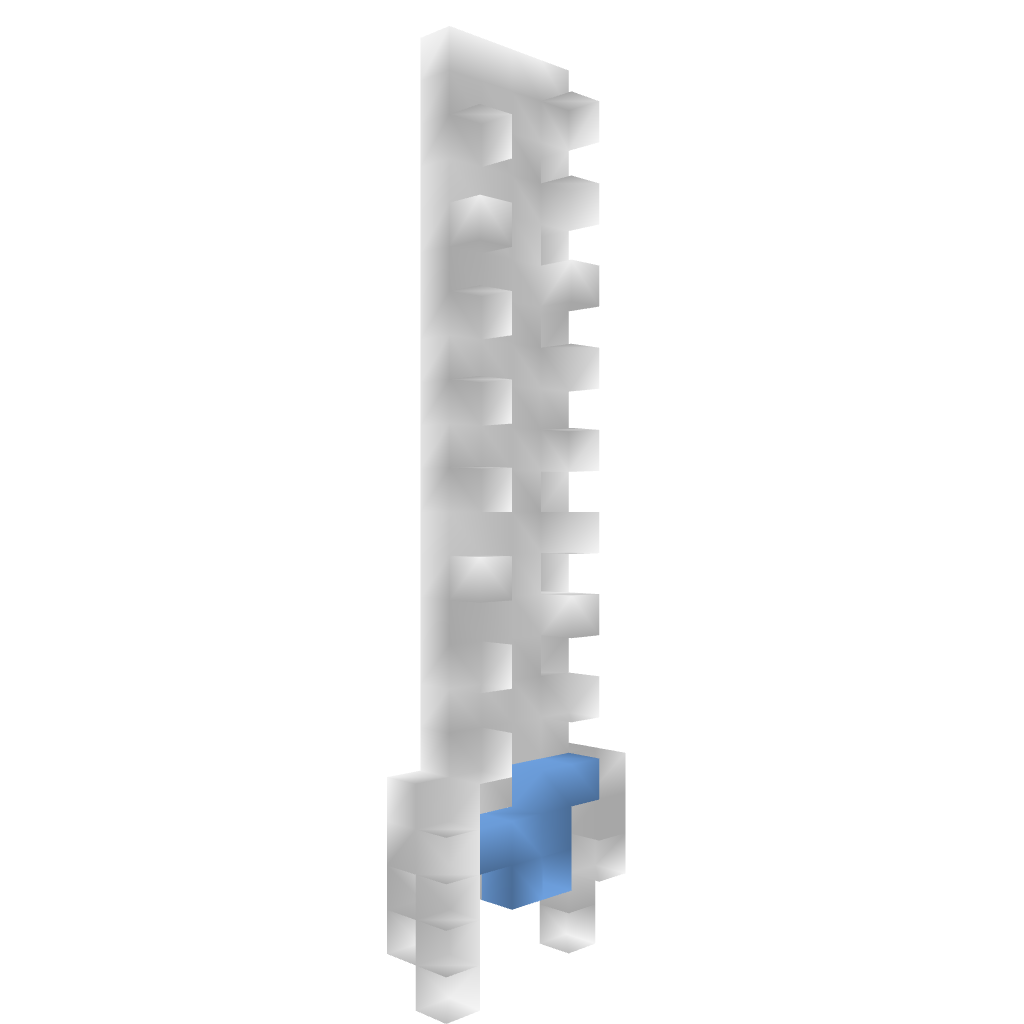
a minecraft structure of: Multiplayer Zipper Elevator bad low quality